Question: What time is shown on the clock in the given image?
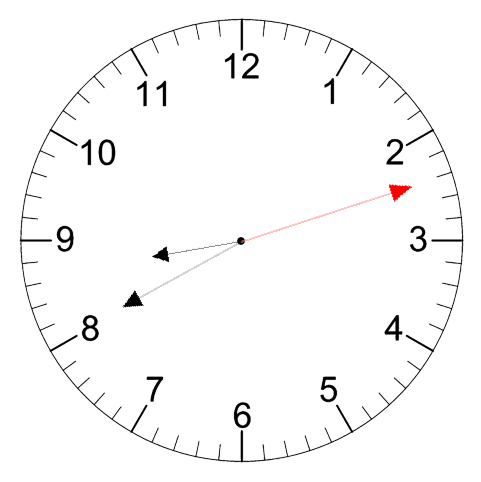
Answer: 08:40:12